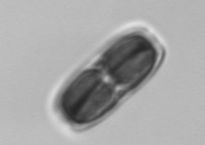
Label: Ephemera